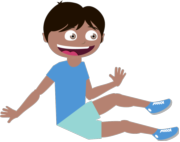
happy sitting boy